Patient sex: F
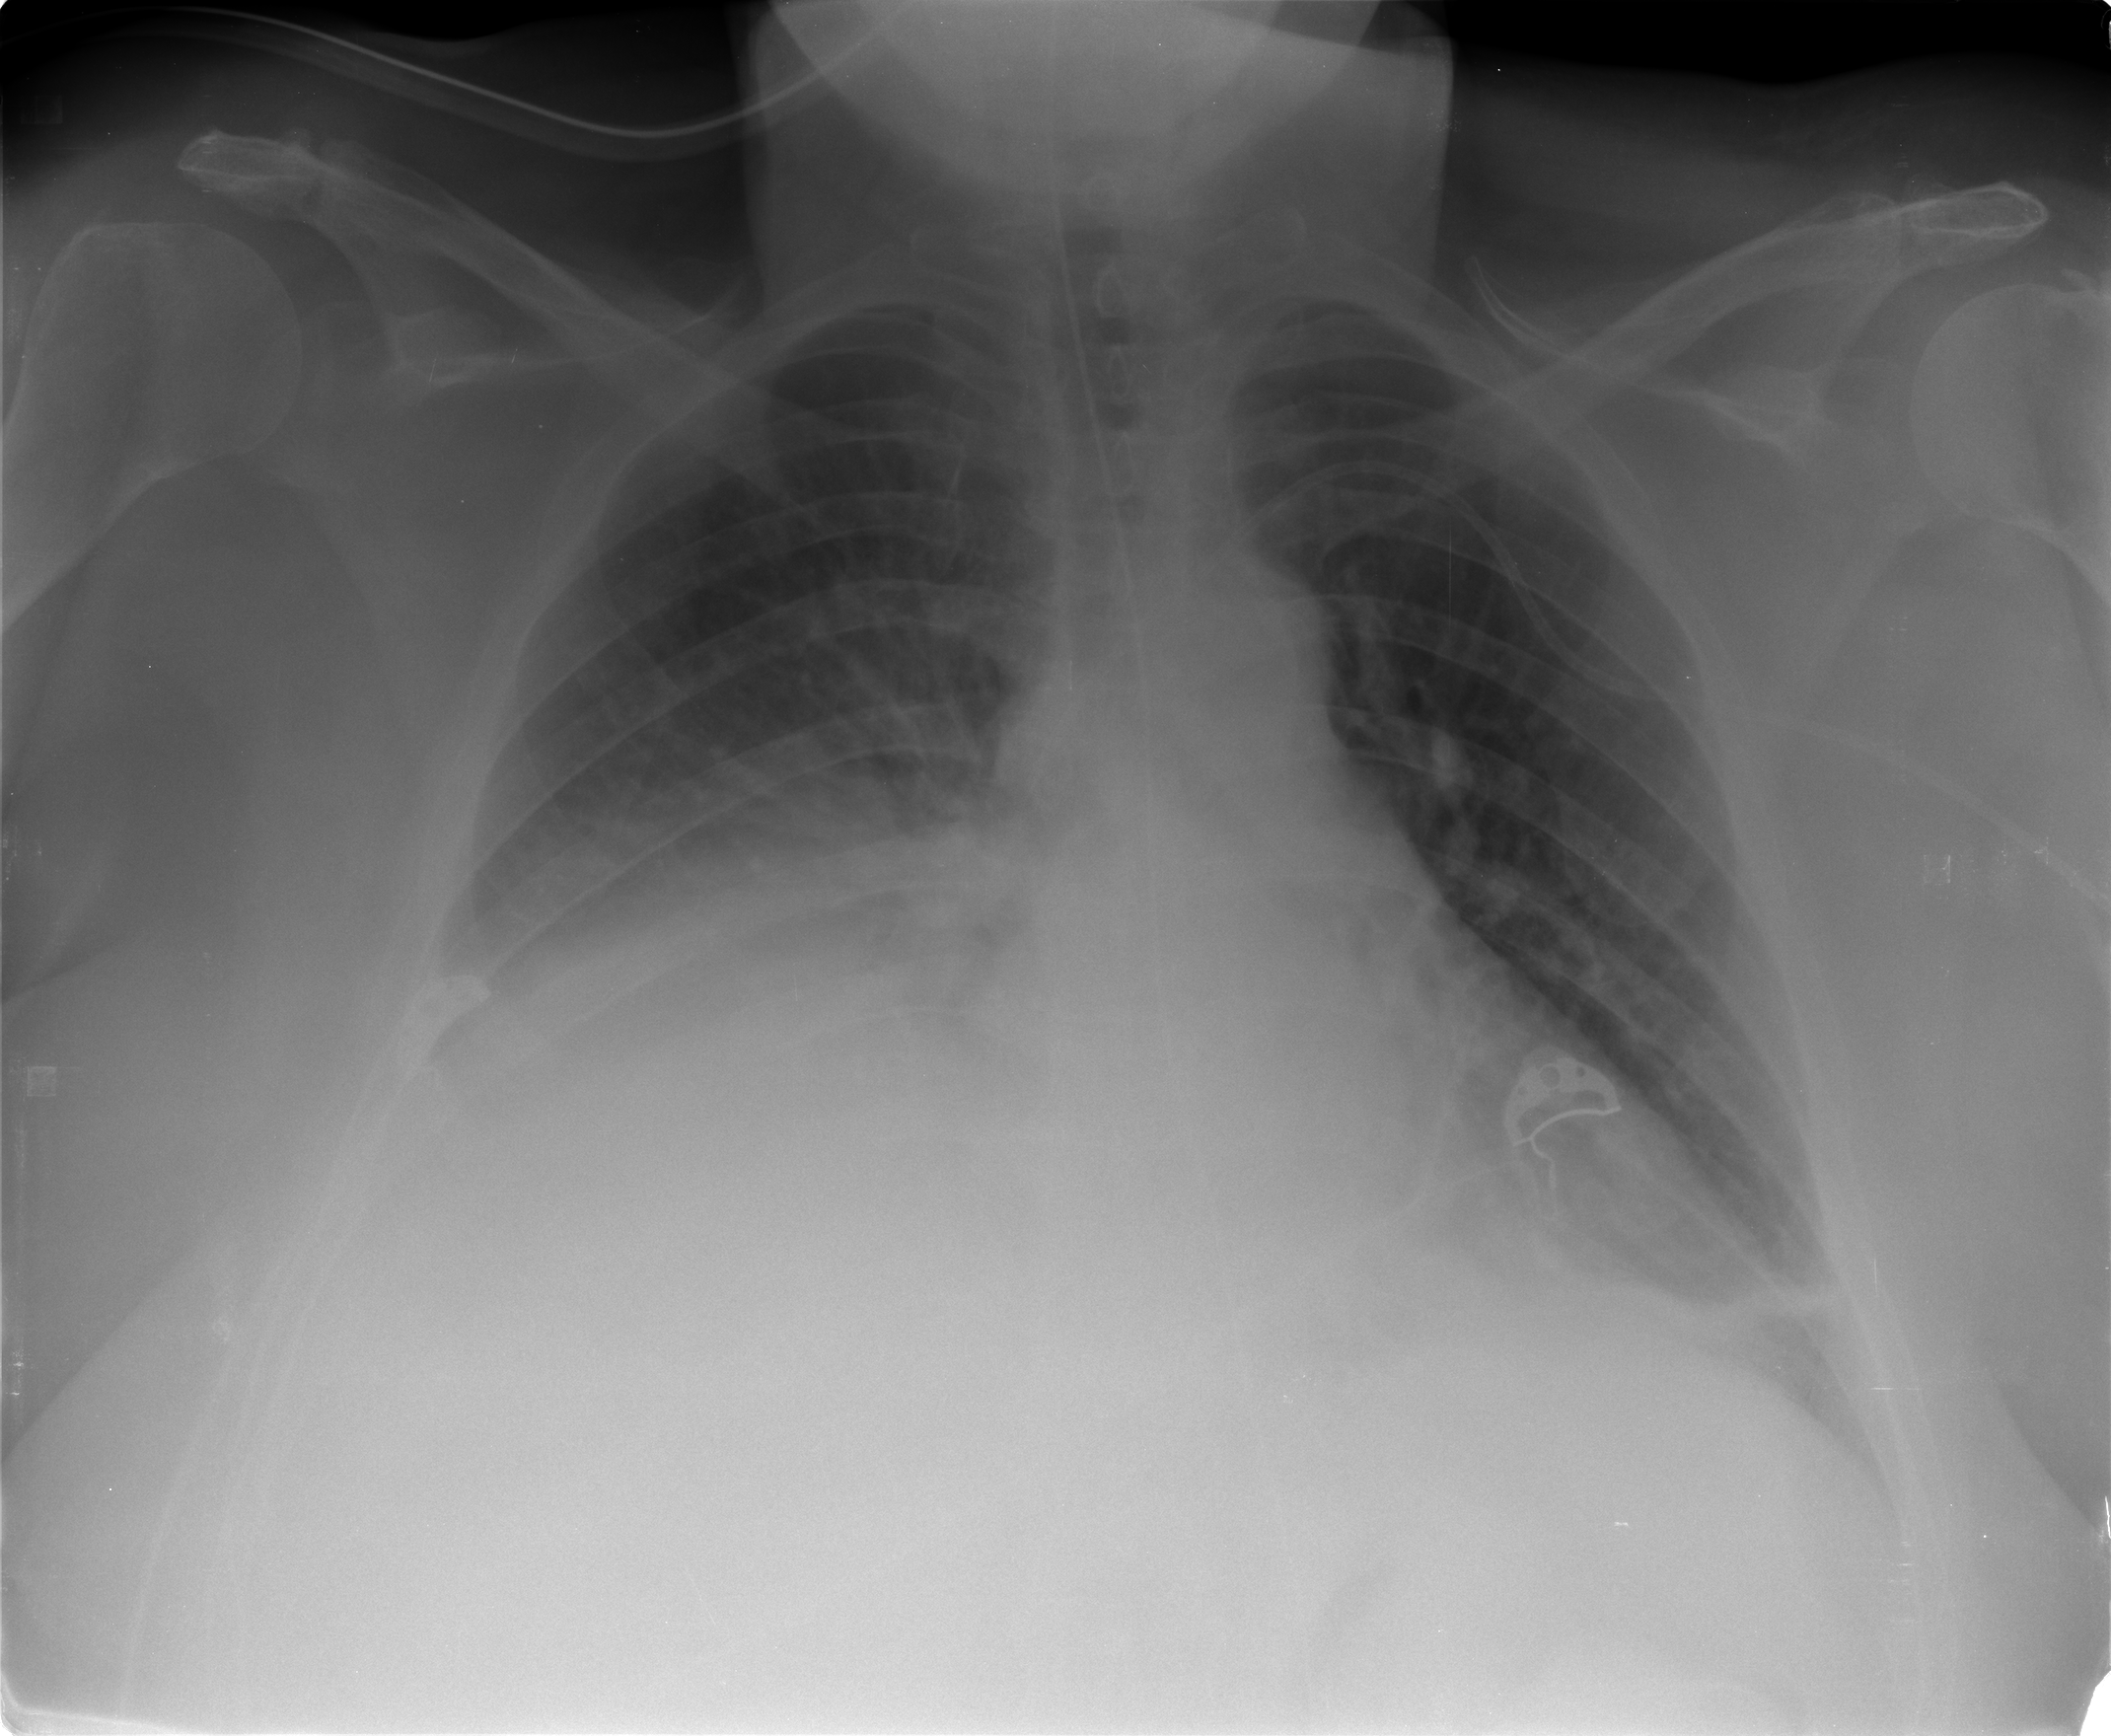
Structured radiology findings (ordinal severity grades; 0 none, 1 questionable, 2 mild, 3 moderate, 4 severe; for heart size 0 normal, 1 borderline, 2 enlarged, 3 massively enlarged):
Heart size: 1
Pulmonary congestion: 2
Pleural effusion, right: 2
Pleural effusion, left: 1
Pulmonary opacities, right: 1
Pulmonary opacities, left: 1
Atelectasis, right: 3
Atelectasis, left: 2